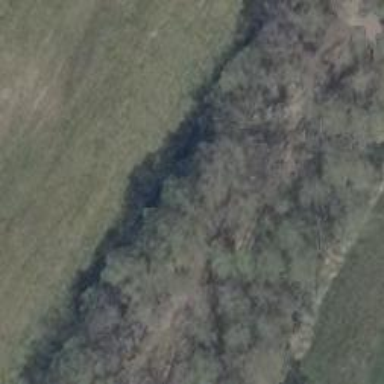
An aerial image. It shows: Row of trees in natural setting.